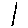
Label: line